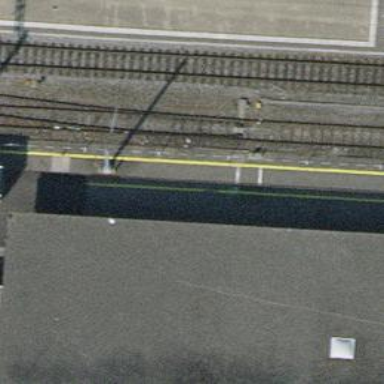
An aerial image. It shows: Railway switch.